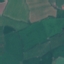
Land use / land cover class: Pasture